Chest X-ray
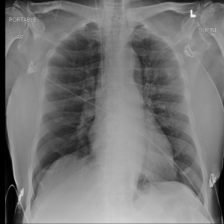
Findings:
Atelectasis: negative
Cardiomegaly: negative
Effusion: negative
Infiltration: positive
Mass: negative
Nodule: negative
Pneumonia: negative
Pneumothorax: negative
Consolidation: negative
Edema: negative
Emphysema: negative
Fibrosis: negative
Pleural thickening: negative
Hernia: negative